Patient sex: M
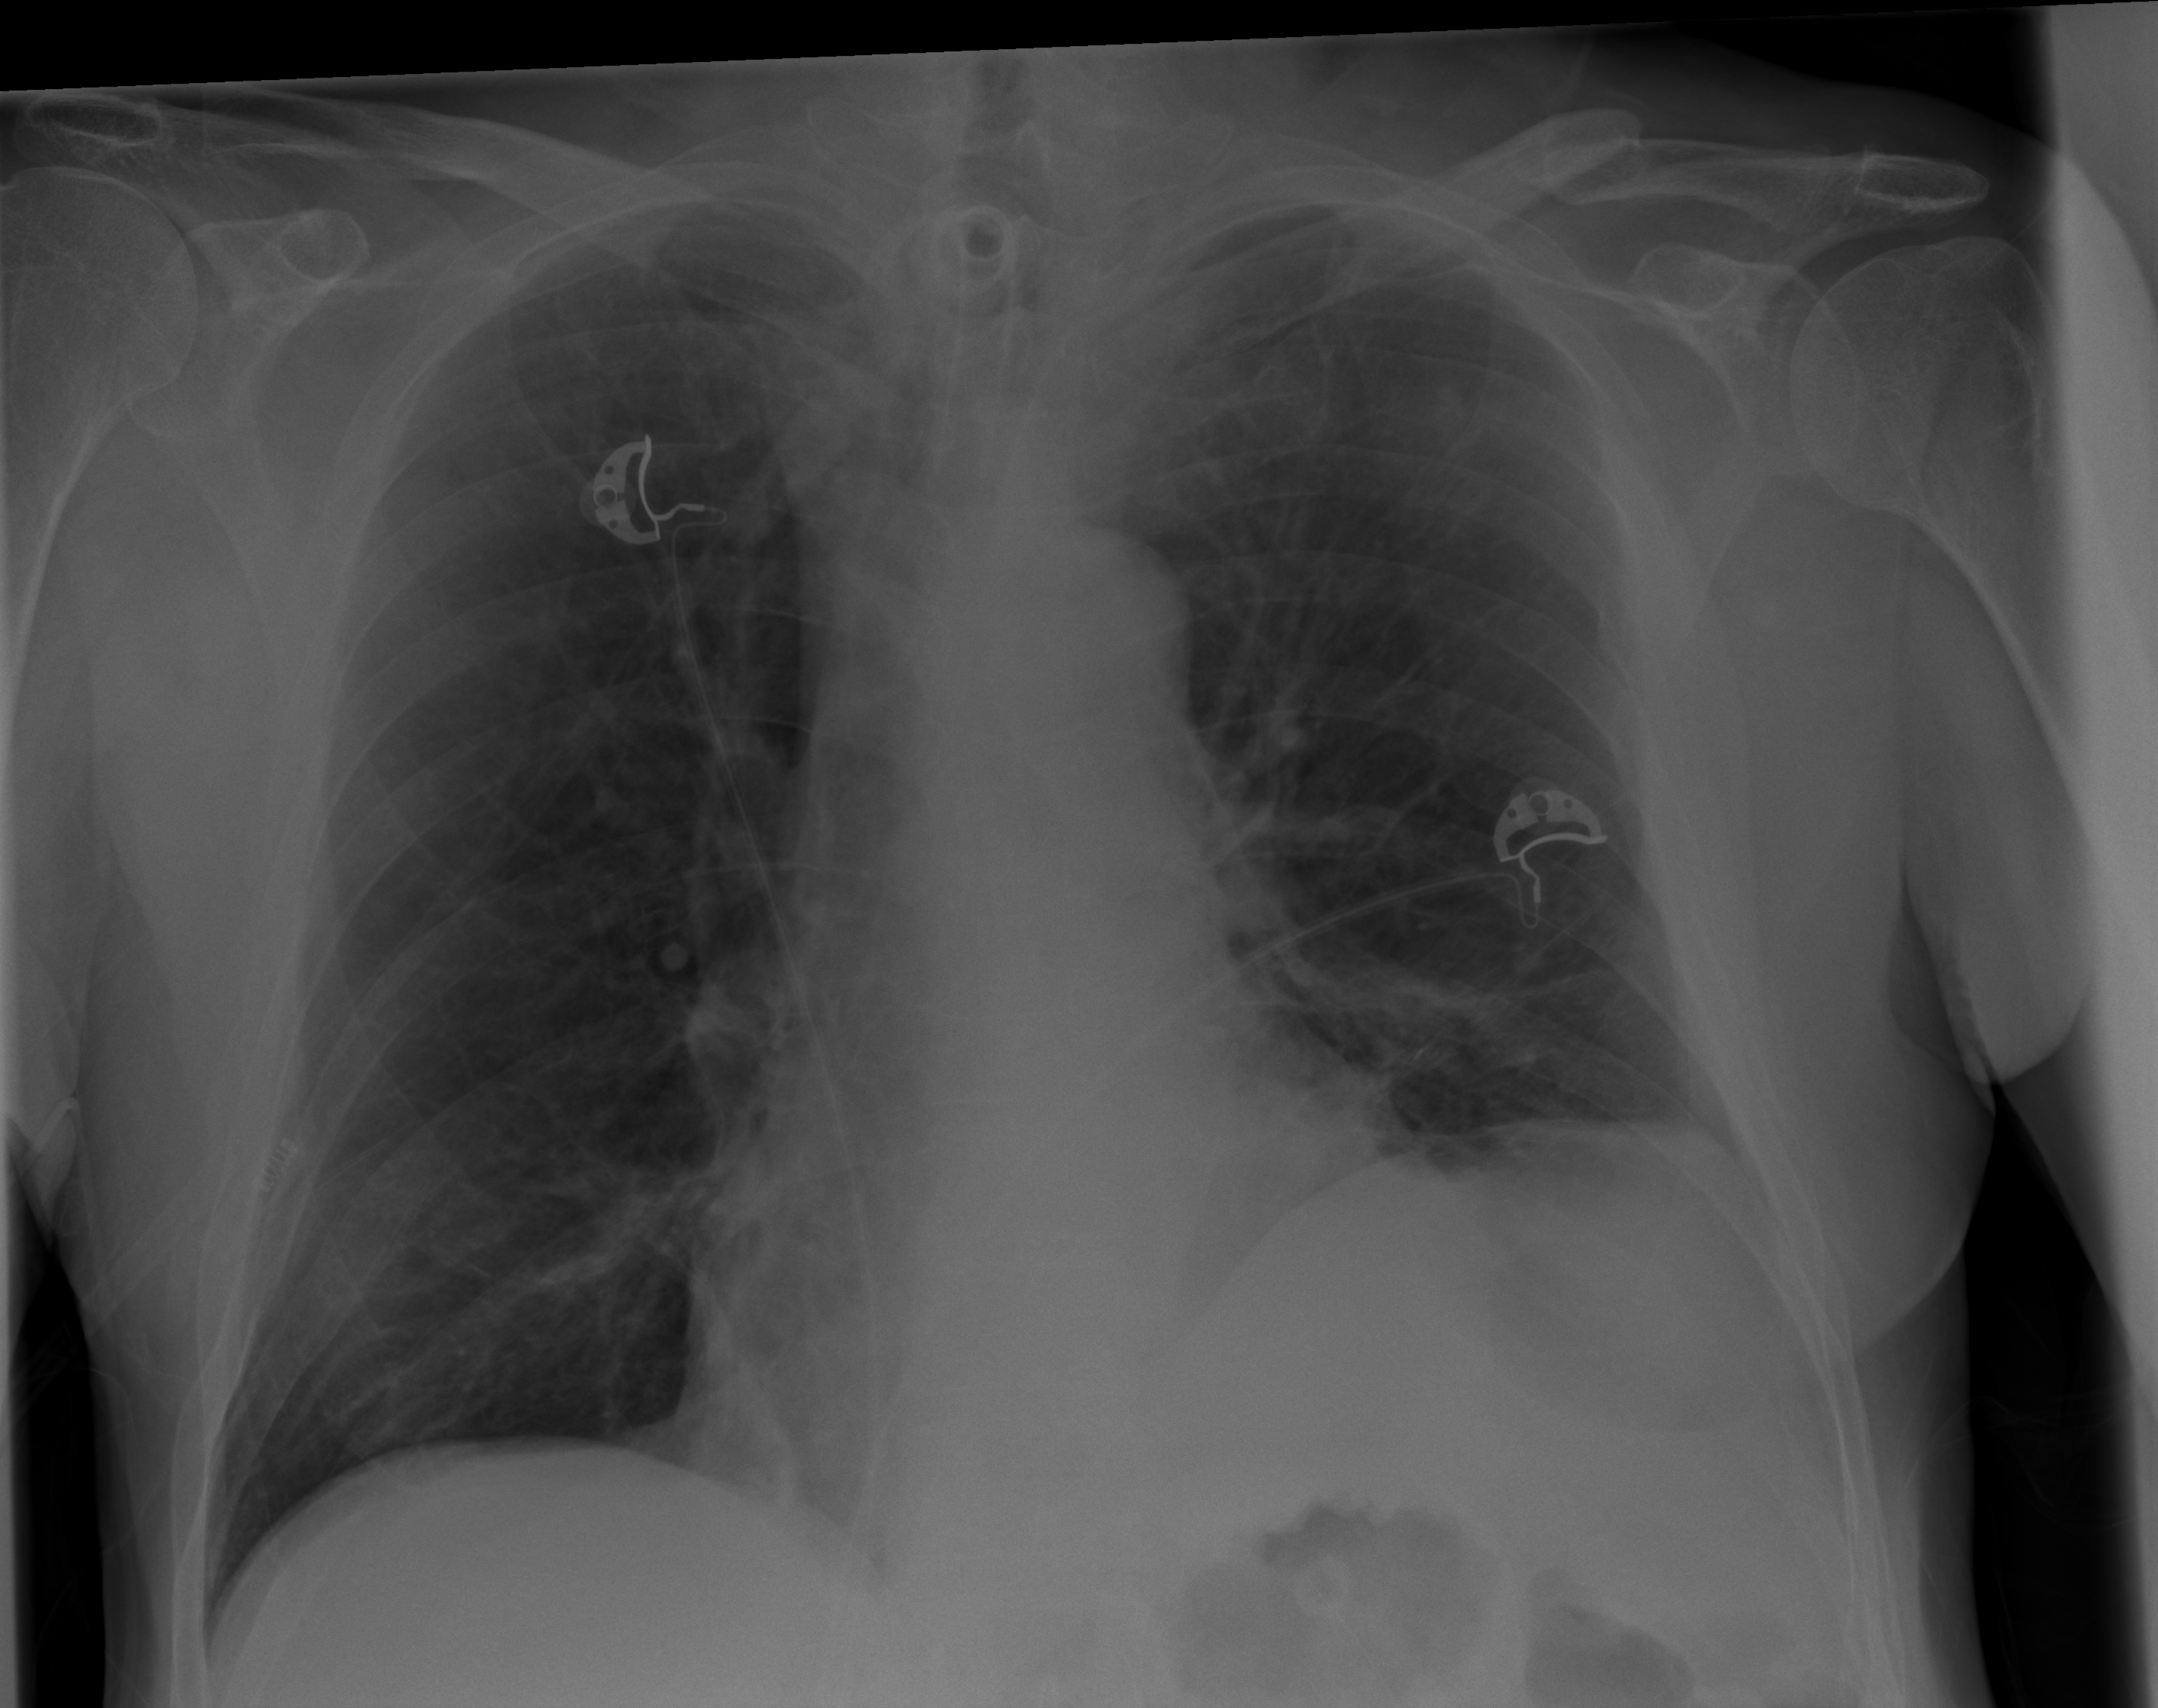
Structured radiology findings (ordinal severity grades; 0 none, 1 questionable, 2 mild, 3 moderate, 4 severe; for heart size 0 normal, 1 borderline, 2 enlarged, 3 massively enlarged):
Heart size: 0
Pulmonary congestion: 0
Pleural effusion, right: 0
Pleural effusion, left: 2
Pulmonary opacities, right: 0
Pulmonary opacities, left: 0
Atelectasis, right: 2
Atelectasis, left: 2